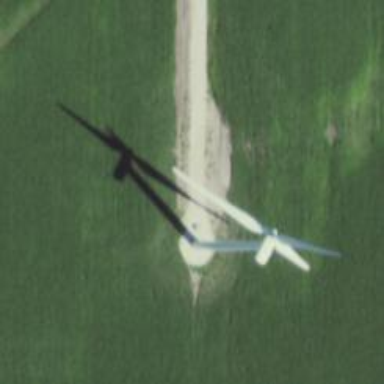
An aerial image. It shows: Wind generator in the form of horizontal axis wind turbine.